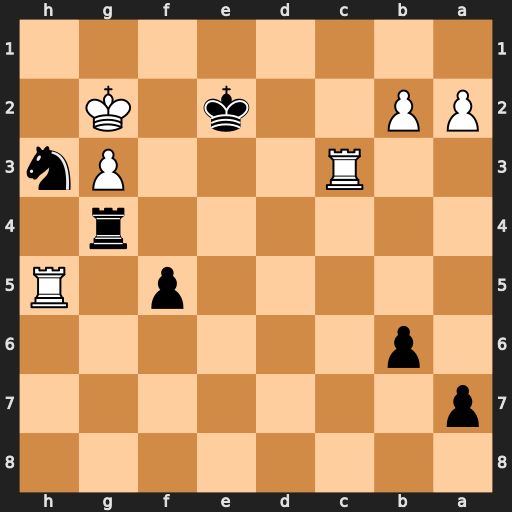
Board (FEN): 8/p7/1p6/5p1R/6r1/2R3Pn/PP2k1K1/8
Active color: b
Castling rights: -
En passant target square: -
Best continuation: Nf4+ Kg1 Nxh5